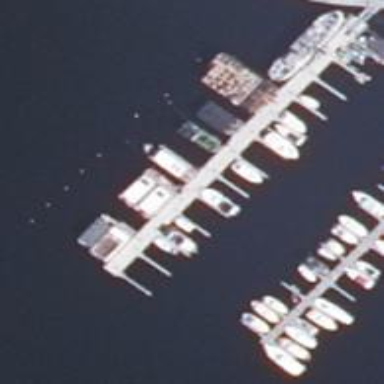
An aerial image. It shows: Man-made pier.